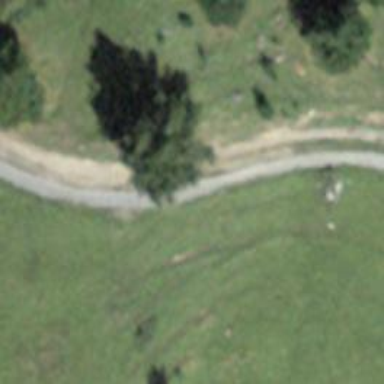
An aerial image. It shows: Gravel track with grade 2 quality.